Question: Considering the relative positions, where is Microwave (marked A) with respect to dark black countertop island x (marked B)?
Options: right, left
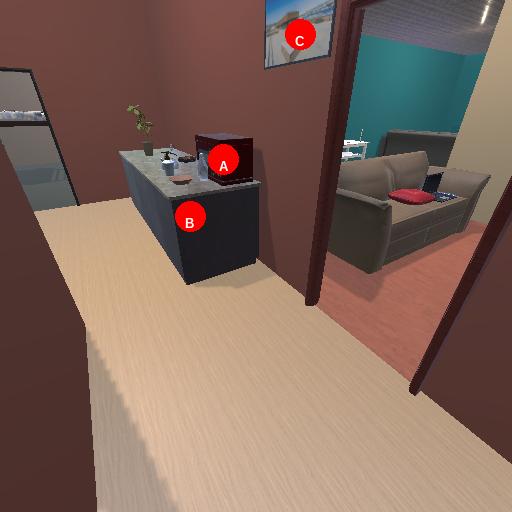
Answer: right